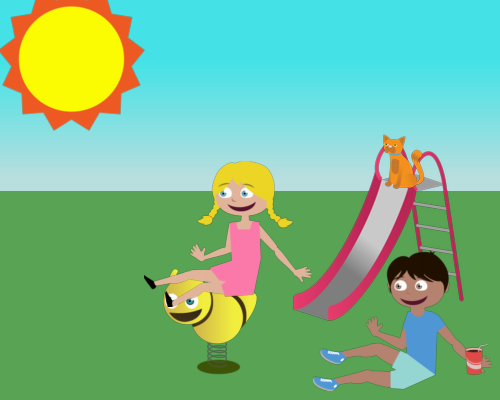
Large sun in left corner, fully visible. Medium slide on right, half off screen, two steps above horizon. Cat on seat, facing right. Boy sitting in right corner, legs out, smiling, facing right, head on first two steps of slide, drink in left hand. Springy bee left of boy, facing right, girl sitting on bee, facing left, legs out, smiling, nose level with horizon. All faces opposite except girl.